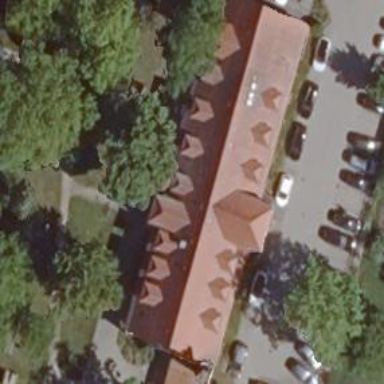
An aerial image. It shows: Healthcare center or clinic.